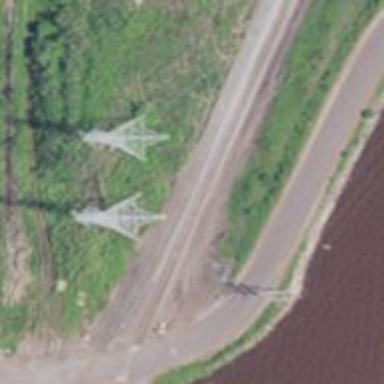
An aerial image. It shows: Lattice structure tower used for power transmission.